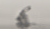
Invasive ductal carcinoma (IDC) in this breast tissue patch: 0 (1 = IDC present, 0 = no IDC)